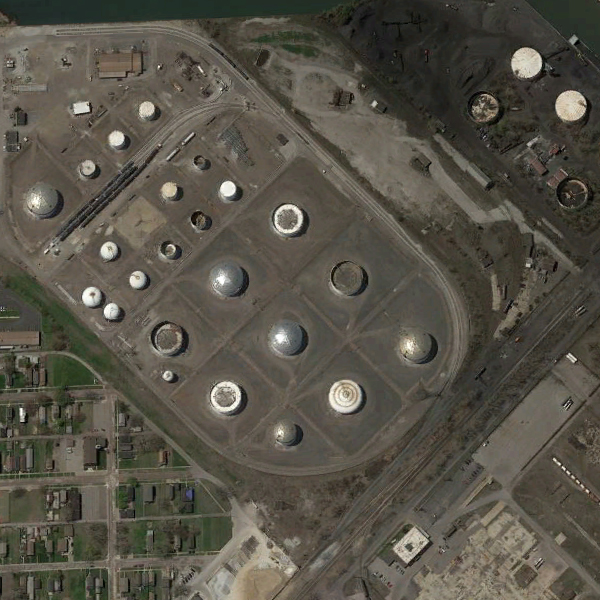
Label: StorageTanks